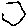
Label: hexagon